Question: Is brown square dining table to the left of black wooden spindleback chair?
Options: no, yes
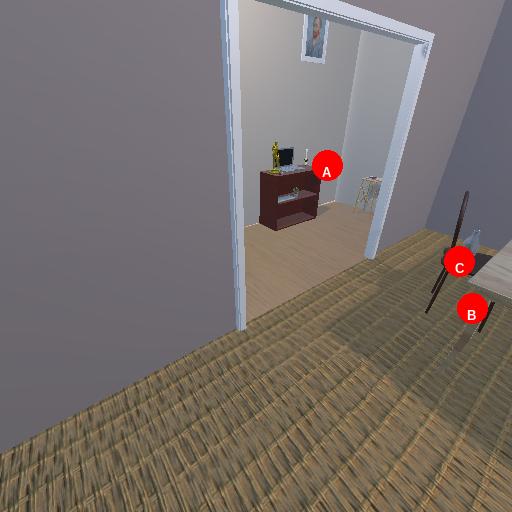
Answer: no